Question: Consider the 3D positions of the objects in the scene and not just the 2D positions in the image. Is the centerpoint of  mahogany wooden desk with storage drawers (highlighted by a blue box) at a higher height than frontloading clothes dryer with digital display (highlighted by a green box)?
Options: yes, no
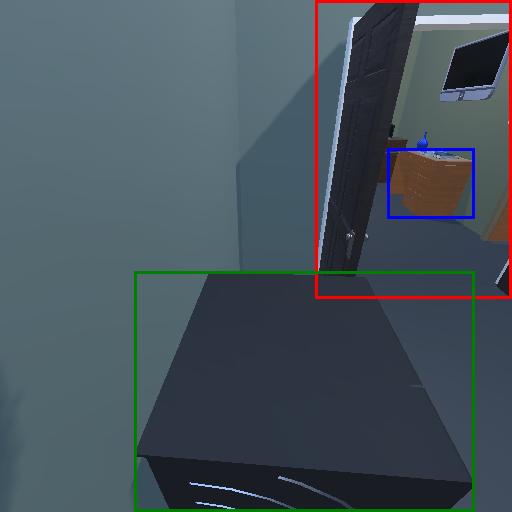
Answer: yes